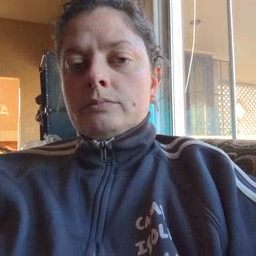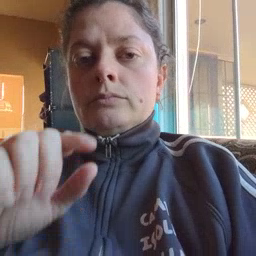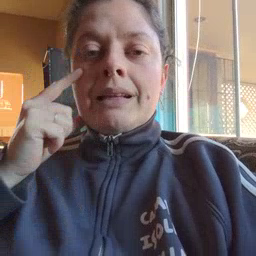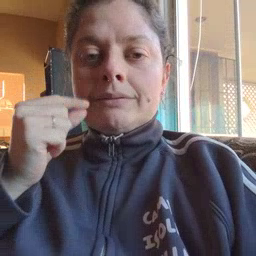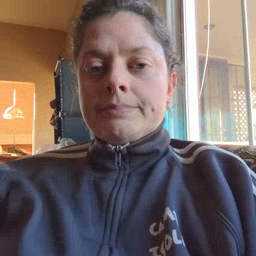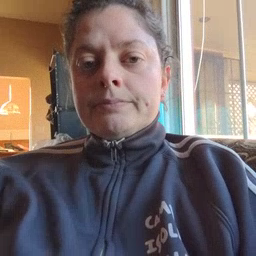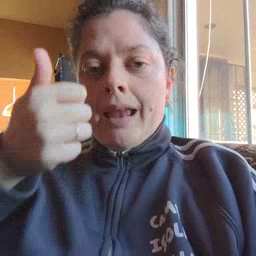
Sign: cat